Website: home-depot
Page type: review-order
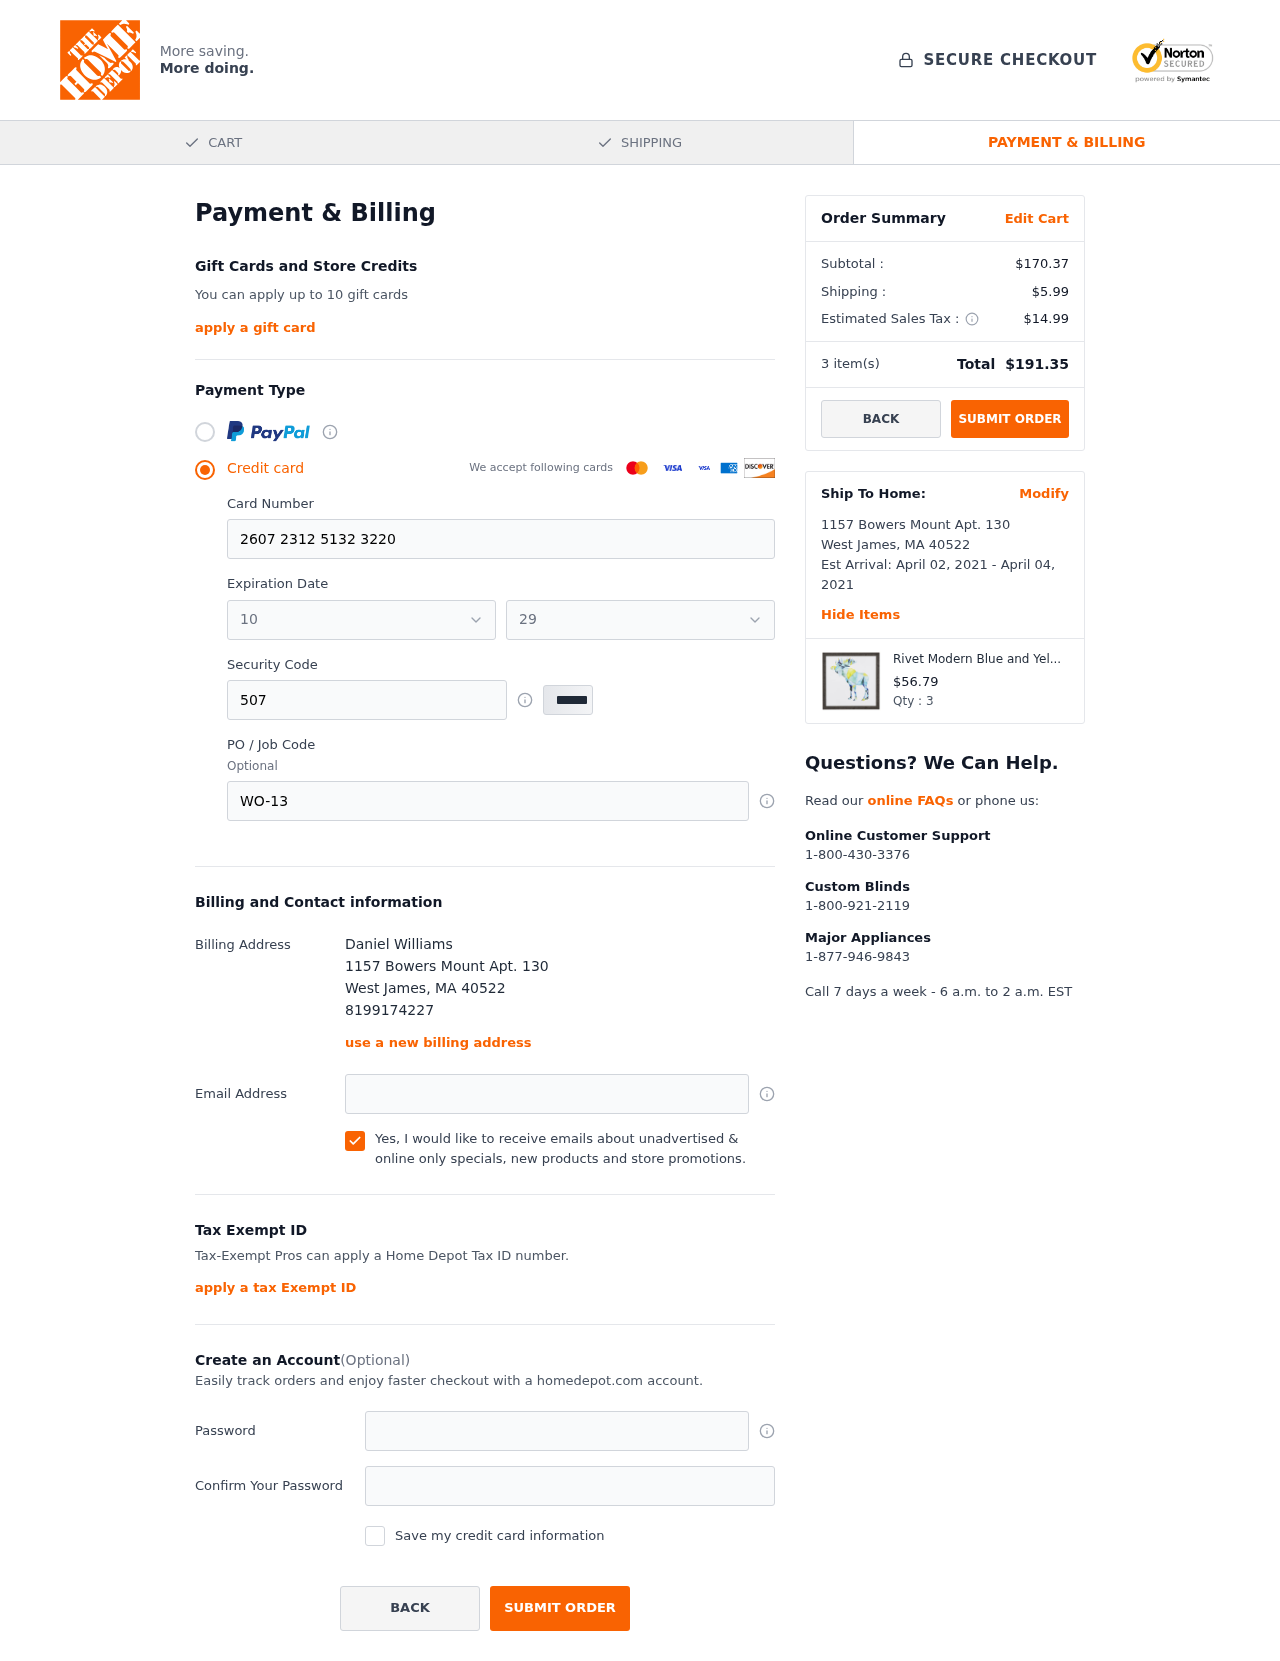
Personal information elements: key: PII_CARD_EXPIRY_MONTH
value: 10
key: PII_CARD_EXPIRY_YEAR
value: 29
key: PII_CITY
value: West James
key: PII_FULLNAME
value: Daniel Williams
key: PII_PHONE
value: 8199174227
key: PII_POSTCODE
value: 40522
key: PII_STATE_ABBR
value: MA
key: PII_STREET
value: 1157 Bowers Mount Apt. 130
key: PII_CARD_NUMBER
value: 2607 2312 5132 3220
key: PII_CARD_CVV
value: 507
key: PII_JOB_CODE
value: WO-136491
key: PII_EMAIL
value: dwilliams@hotmail.com
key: PII_STATE_ABBR3
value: MA
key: PII_POSTCODE_FULL
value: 40522
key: PII_POSTCODE_NUMERIC
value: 40522
Product elements: key: PRODUCT1_NAME
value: Rivet Modern Blue and Yellow Geometric Bear Print Framed Wall Art Décor
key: PRODUCT1_PRICE
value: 56.79
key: PRODUCT1_QUANTITY
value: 3
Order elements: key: ORDER_SUBTOTAL
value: $170.37
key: ORDER_SHIPPING_COST
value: $5.99
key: ORDER_TAX
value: $14.99
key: ORDER_NUM_ITEMS
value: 3
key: ORDER_TOTAL
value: $191.35
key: ORDER_SHIPPING_DATE
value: April 02, 2021
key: ORDER_DELIVERY_DATE
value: April 04, 2021